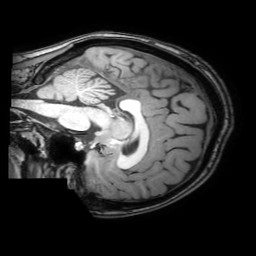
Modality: T1w
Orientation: sagittal
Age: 26
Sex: female
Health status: healthy
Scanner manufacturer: philips
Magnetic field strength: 3 T
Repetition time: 0.0079 s
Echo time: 0.0035 s